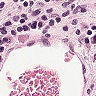
Metastatic tissue present: no